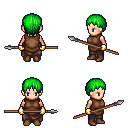
a pixel art fantasy rpg character, female body template, human, light skin, brown tunic, robe skirt, green plain hairstyle, gold gloves, brown shoes, spear, four views (front, back, left, right), 2x2 character sprite sheet, small pixel art, hard edges, no anti-aliasing